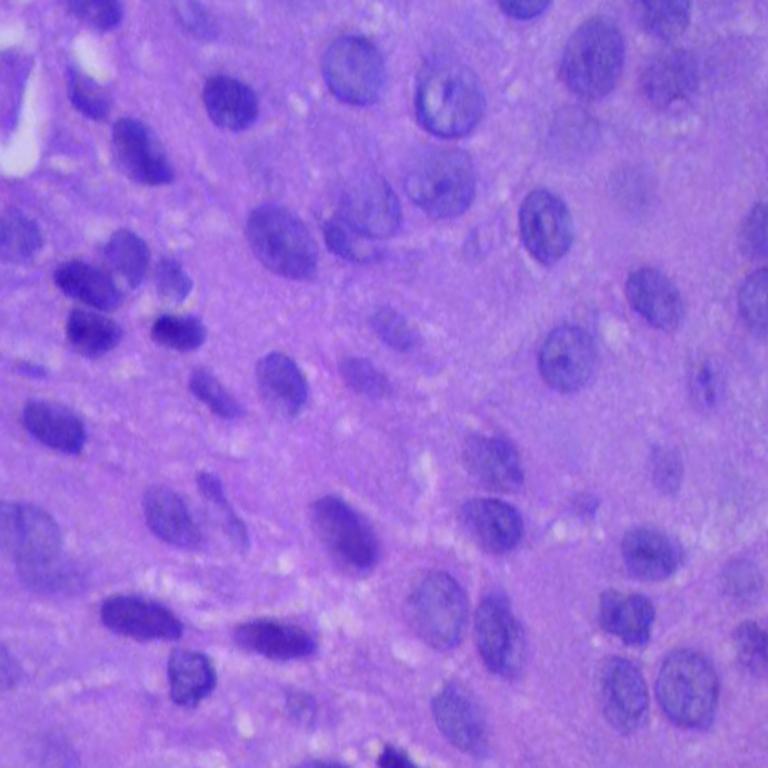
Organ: lung
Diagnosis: squamous carcinomas